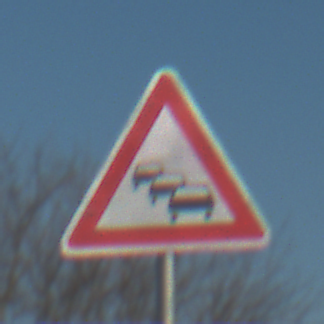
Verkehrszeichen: Stau
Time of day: MorningAfternoon
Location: Outdoor (Nature)
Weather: Clear
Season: NotSpecified
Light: Natural